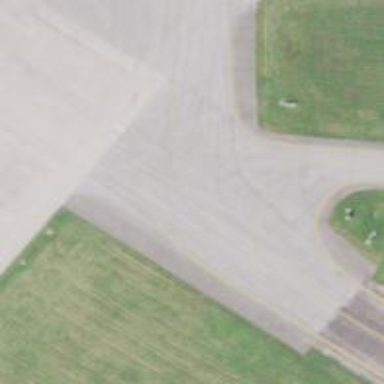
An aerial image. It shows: Asphalt taxiway in the airport.